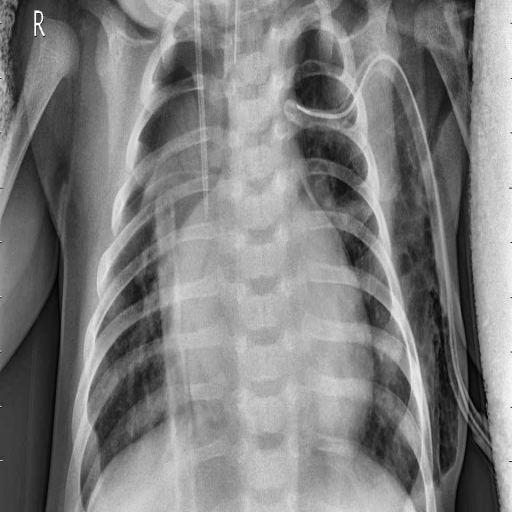
Finding: PNEUMONIA